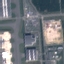
Label: Industrial